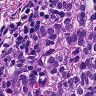
Metastatic tissue present: yes